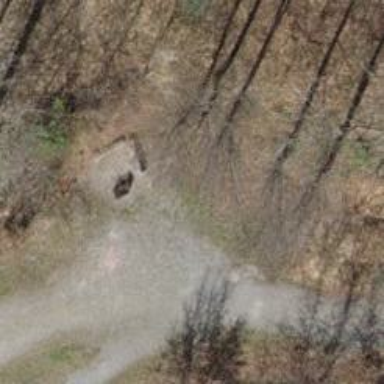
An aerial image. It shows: Brown bench.